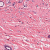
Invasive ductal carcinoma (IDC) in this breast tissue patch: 1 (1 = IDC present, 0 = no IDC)